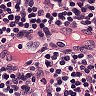
Metastatic tissue present: no